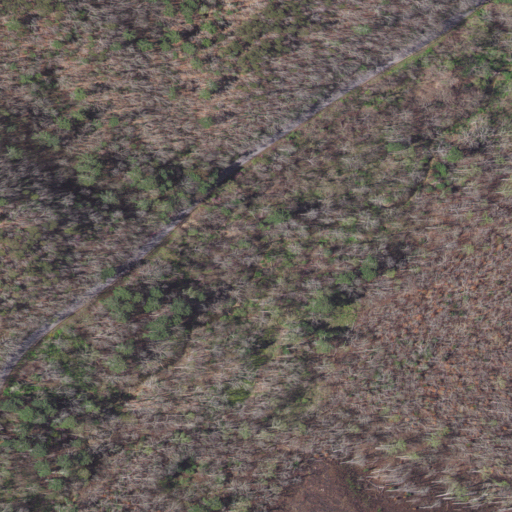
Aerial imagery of valley in Virginia named Big Piney Hollow containing deciduous forest, mixed forest, open development, medium intensity development, and low intensity development